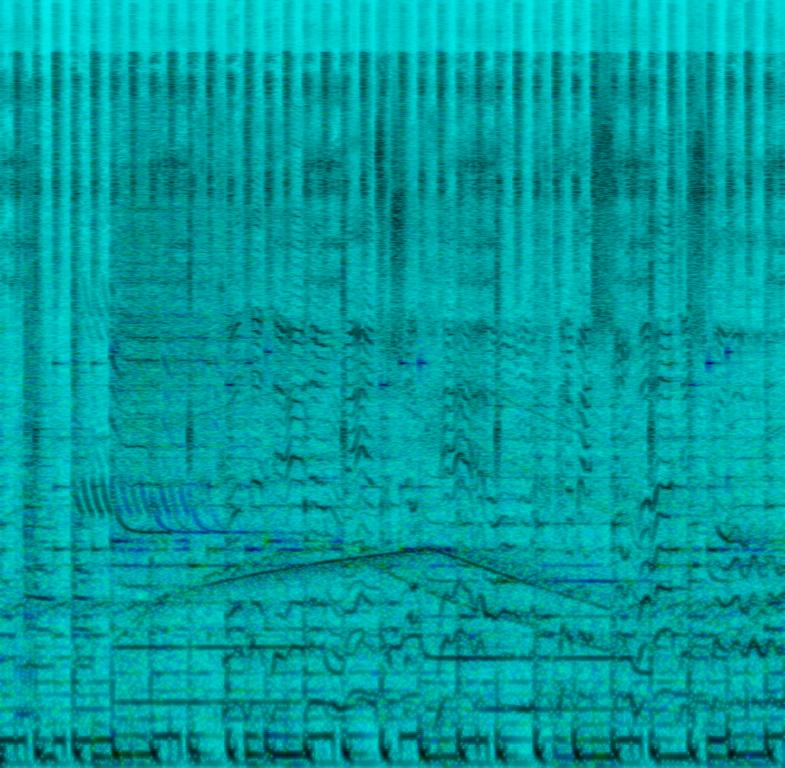
A female vocalist sings this vibrant song. The tempo is fast with synthesiser articulation, enthusiastic digital drum beats, electronic arrangements and sound of police siren in the background. The song is youthful, energetic, vivacious, simple, fun, engaging, groovy,with powerful and emphatic vocals. This song is Electro Pop/Synth Pop.